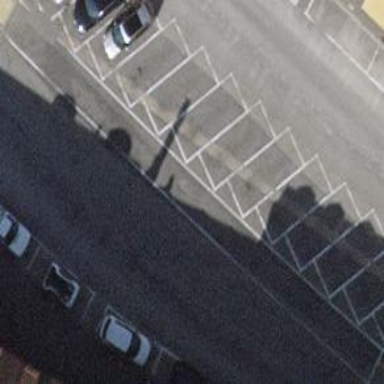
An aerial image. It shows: Parking area with normal parking spaces.